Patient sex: M
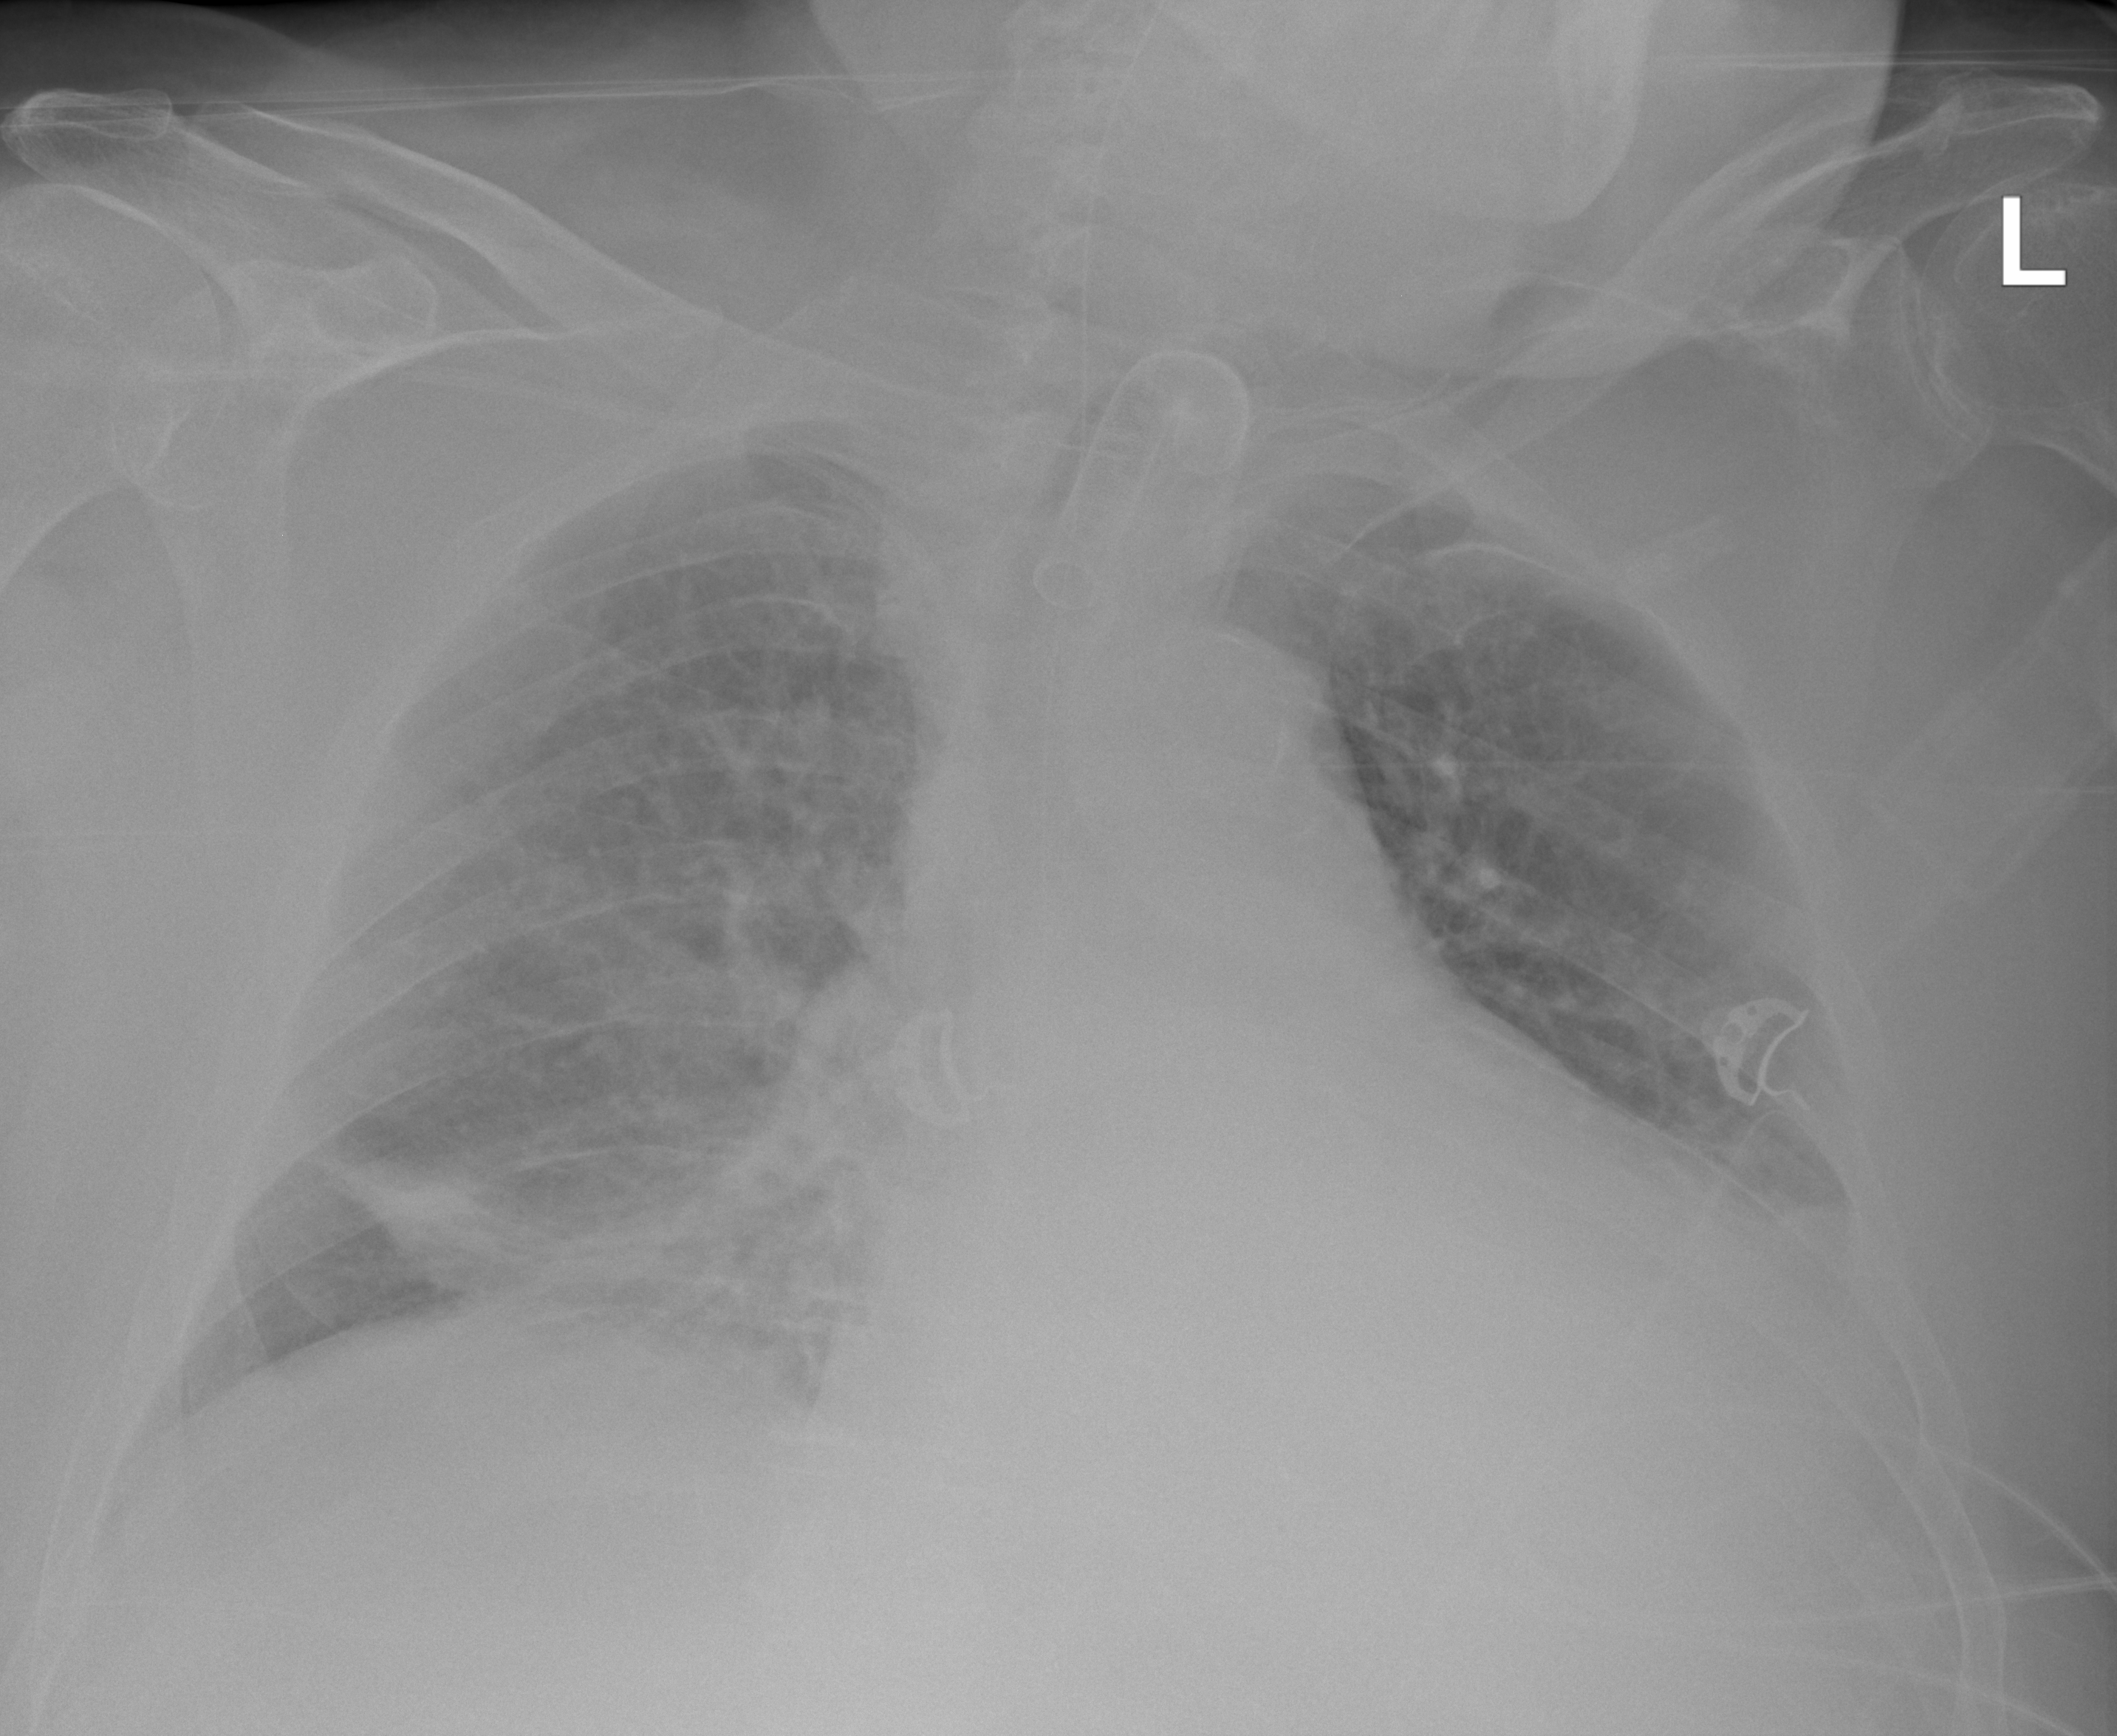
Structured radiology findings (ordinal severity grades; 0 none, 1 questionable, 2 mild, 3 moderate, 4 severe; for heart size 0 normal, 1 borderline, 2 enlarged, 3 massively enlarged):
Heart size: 2
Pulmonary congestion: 0
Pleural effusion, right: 0
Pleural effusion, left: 2
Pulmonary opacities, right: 0
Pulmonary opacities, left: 0
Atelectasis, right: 2
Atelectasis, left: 2